Question: Is there open code available for implementing a time selector like the one used in HTC Sense?
It's a wheel and the user can push it up or down to select higher or lower number.
If there isn't code available, how do I go about implementing it?
At best I would like to have a 59 beneath the 00 to be more like a real wheel.

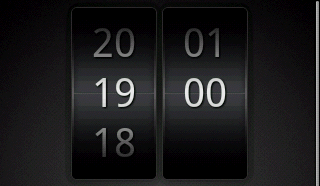
Answer: It's called a NumericWheel in these code.google pages:
<URL>
<URL>
The source code in the first link has the URL to an Android dev <URL> which has a little more info. This should get you on your way.